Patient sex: M
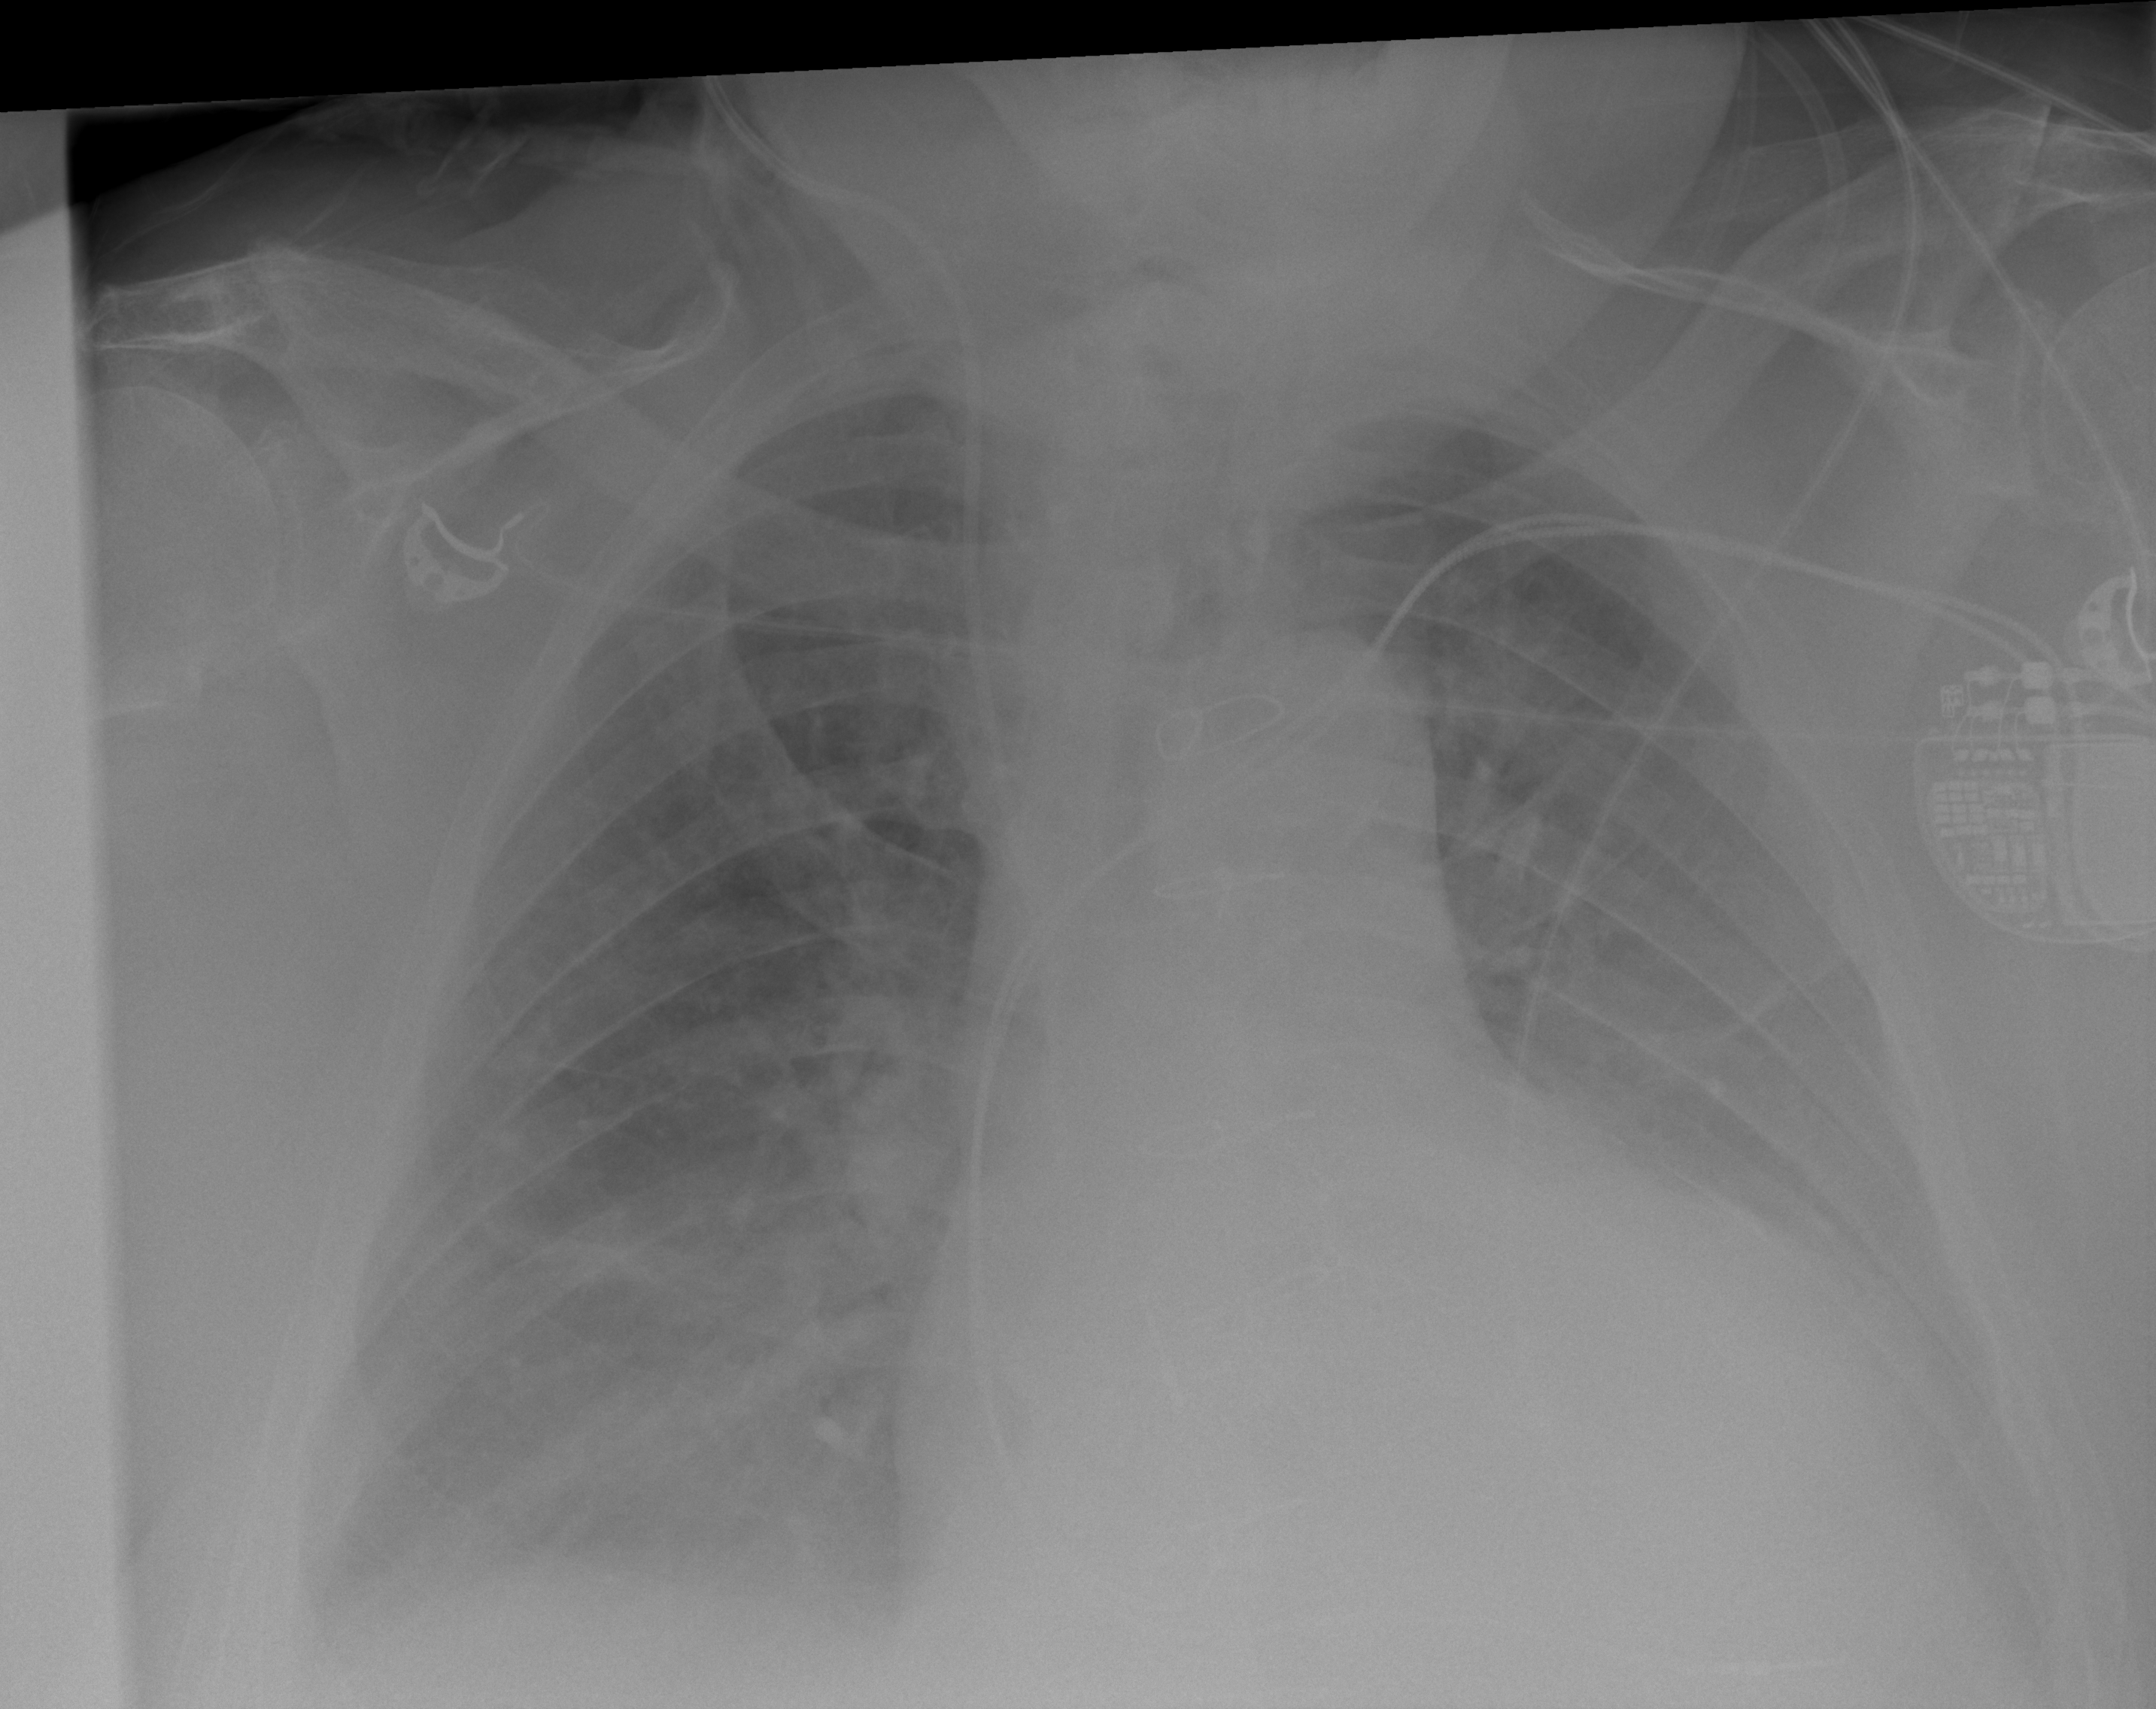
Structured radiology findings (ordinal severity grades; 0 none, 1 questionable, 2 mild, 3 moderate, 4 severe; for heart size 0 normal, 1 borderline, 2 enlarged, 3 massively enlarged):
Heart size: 2
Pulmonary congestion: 2
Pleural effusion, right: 3
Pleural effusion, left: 3
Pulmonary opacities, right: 2
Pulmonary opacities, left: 2
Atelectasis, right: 2
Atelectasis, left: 2